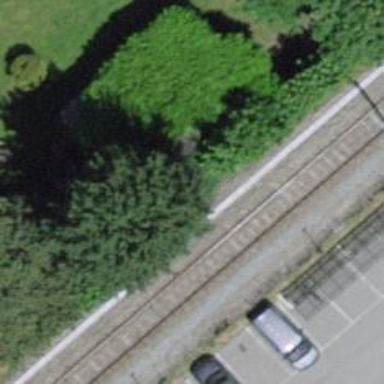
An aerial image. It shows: Hedge acting as barrier.